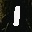
Label: 1